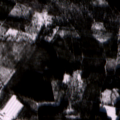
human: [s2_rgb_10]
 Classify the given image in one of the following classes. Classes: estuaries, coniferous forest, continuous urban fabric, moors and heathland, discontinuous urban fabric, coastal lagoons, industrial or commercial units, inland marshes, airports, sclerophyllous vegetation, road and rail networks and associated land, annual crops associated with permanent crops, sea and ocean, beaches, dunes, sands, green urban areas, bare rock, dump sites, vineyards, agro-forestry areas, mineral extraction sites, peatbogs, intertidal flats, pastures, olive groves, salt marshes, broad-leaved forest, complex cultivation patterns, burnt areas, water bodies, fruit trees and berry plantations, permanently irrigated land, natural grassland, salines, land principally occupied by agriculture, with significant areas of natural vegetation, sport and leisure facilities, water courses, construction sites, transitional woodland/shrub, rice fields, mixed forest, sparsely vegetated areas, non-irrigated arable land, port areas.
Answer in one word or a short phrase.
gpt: non-irrigated arable land, coniferous forest, mixed forest